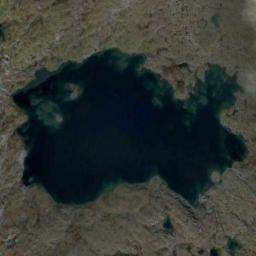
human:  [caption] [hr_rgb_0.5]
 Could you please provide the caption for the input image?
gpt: The lake lies in a wasteland and the water is deep green .

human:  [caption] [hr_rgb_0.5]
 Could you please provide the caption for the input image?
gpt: There is an irregularly shaped blue lake on the tan ground .

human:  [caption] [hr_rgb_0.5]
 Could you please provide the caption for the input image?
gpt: The lake is large in area .

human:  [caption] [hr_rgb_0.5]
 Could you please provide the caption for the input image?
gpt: The ground is uneven around the lake .

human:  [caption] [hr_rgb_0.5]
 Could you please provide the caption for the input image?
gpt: There are brown bare land around the lake .